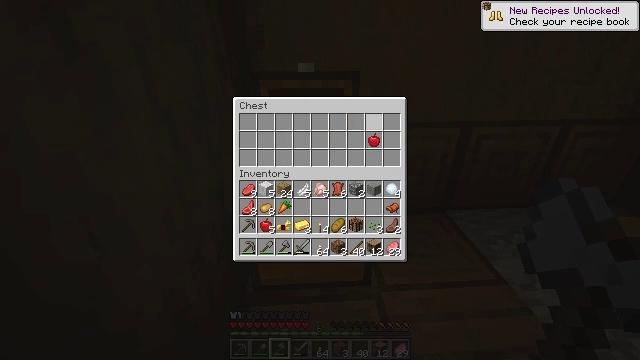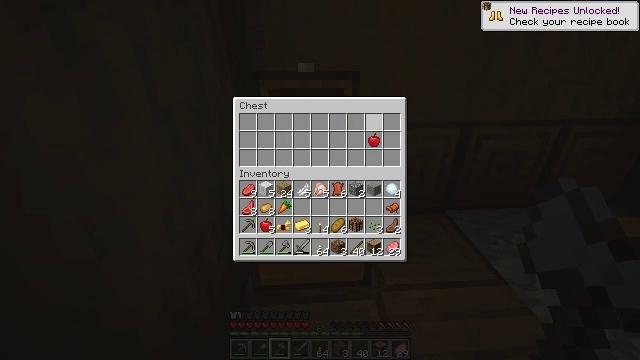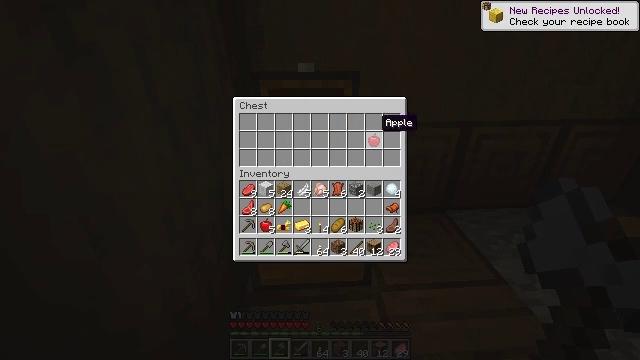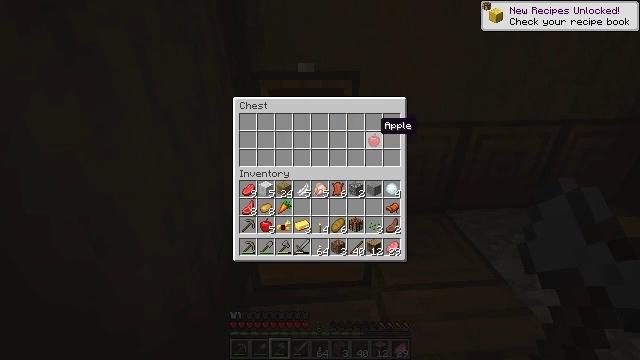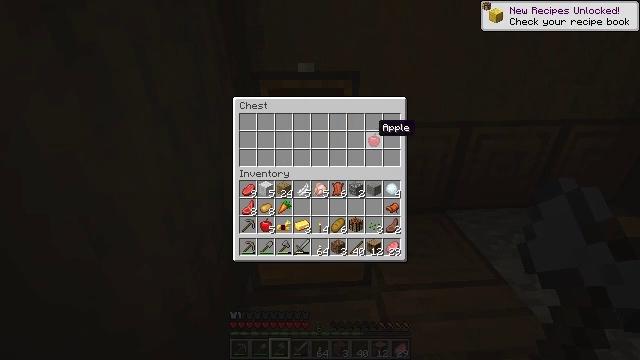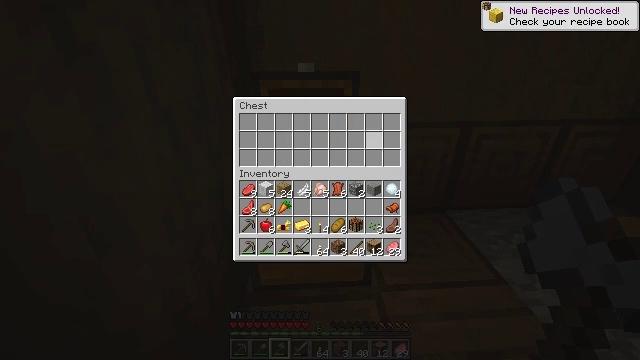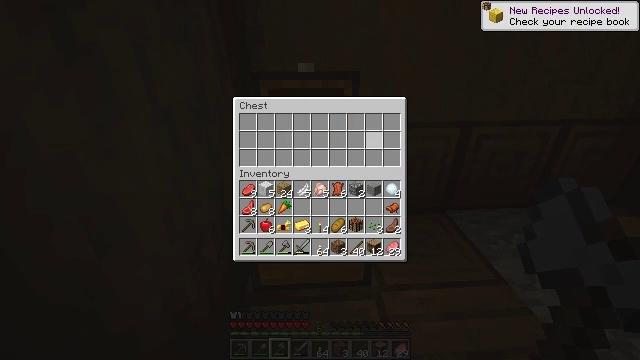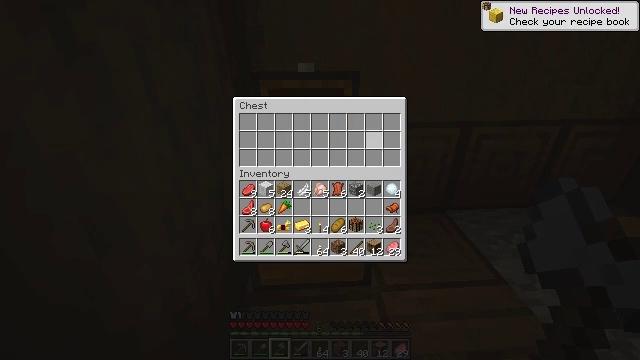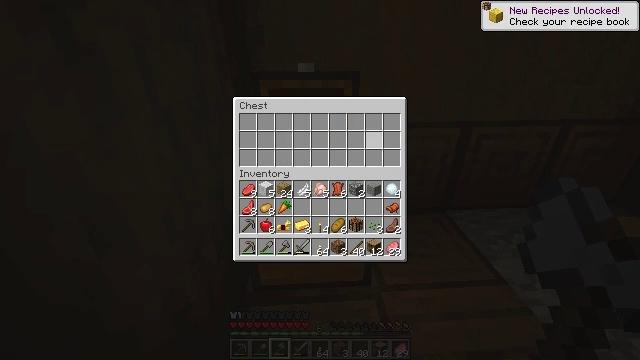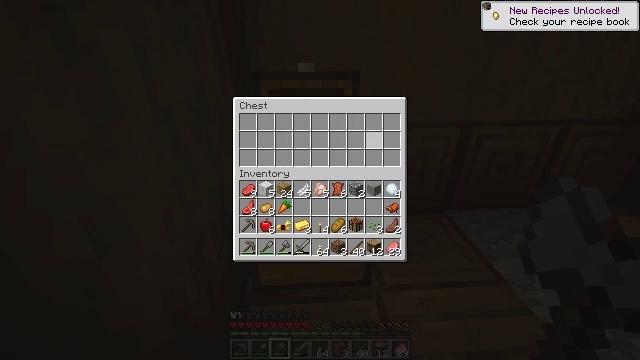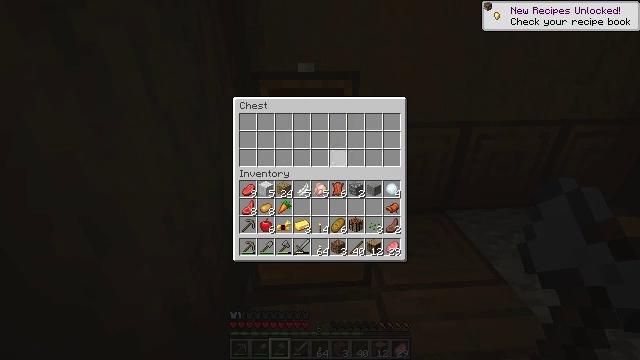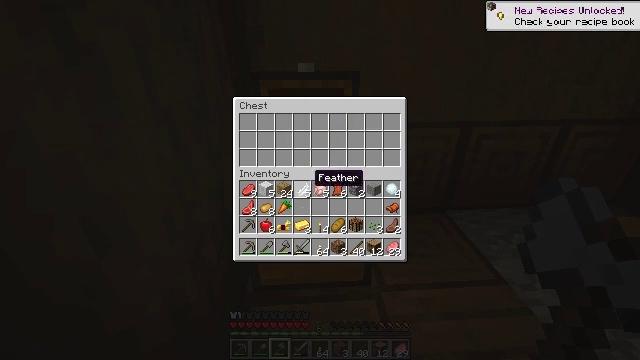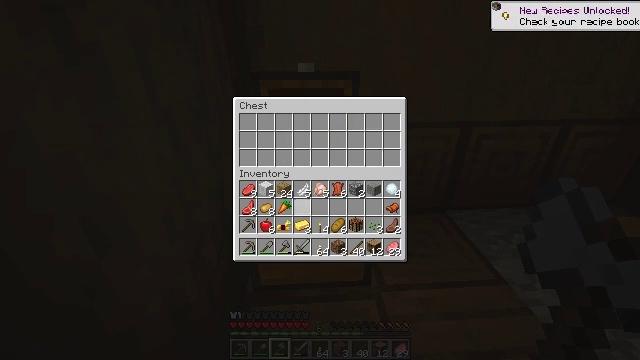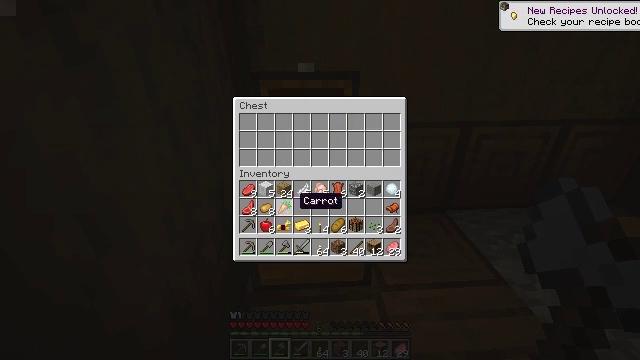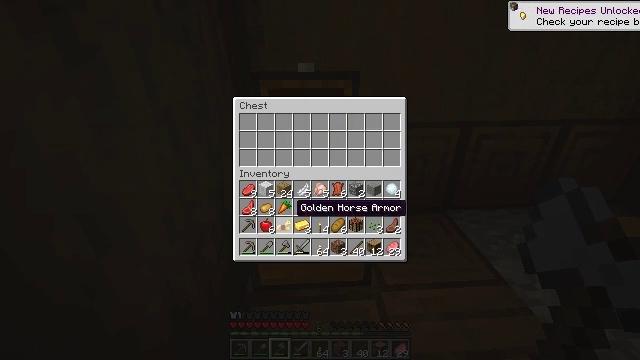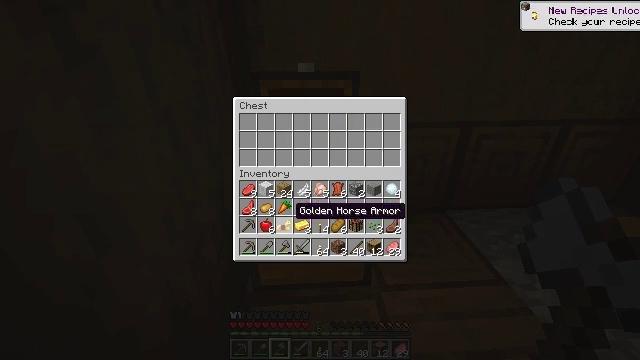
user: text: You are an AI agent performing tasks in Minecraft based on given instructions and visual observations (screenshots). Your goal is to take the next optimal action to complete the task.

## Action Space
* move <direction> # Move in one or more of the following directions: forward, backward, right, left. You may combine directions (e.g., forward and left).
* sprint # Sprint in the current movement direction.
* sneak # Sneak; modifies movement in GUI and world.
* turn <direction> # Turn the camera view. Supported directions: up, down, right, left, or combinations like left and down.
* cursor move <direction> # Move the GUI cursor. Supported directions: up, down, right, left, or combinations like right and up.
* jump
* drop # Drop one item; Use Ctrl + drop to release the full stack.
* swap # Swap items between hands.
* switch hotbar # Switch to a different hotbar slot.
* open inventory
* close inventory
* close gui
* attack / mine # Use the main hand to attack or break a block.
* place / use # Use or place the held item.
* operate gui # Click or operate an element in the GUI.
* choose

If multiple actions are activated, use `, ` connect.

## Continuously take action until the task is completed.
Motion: motion action
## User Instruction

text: Dig up potatoes from the soil.
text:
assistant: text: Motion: sneak
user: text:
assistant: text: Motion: sneak
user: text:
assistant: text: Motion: sneak
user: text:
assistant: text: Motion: sneak
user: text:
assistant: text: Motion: sneak, choose
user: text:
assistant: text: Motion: sneak, choose
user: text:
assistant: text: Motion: sneak, choose
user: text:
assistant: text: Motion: sneak, choose
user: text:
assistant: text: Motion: sneak
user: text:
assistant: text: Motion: sneak, cursor move left and down
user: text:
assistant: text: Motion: sneak, cursor move left and down
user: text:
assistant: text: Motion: sneak, cursor move left and down
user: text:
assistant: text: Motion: sneak, cursor move down
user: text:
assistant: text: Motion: sneak, cursor move down
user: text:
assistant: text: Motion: sneak
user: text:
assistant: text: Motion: sneak
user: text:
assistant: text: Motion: sneak
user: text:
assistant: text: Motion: sneak
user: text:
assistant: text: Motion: sneak
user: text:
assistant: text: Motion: sneak
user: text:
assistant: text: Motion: sneak
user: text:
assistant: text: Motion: sneak
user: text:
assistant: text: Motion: sneak
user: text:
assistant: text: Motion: sneak
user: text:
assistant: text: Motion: sneak
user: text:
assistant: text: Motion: sneak
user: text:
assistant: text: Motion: sneak
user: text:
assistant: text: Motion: sneak
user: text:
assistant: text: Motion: sneak
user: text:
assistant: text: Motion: sneak